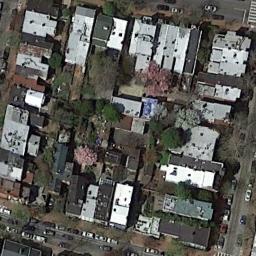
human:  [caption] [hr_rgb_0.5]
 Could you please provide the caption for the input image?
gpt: A dense residential area with lots of trees and houses next to each other is surrounded by some roads .

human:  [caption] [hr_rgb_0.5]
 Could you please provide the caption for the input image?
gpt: The dense residential is next to the road with many cars .

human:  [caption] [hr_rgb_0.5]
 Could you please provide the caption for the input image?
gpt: There are many roads in densely populated areas and densely arranged houses and trees of different sizes and shapes .

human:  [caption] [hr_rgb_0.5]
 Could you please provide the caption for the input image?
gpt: There are cars on both sides of the street .

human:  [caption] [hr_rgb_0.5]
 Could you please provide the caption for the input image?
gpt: There are many white buildings and some black buildings on dense residential area .